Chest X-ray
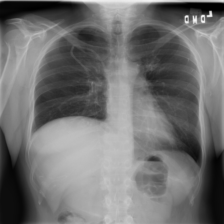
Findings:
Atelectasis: negative
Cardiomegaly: negative
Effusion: negative
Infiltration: negative
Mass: negative
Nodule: negative
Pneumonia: negative
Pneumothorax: negative
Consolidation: negative
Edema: negative
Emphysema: negative
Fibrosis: negative
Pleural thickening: negative
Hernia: negative